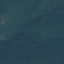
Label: Forest